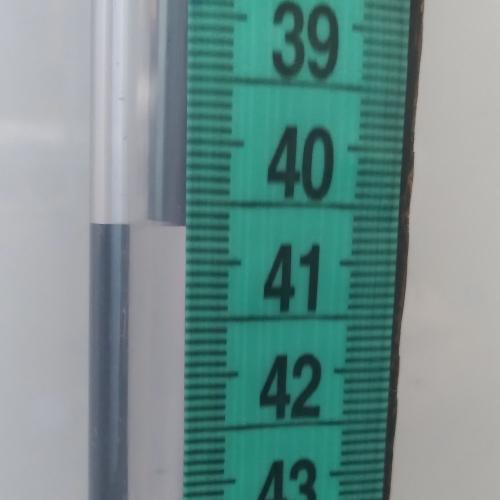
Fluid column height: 40.7 cm